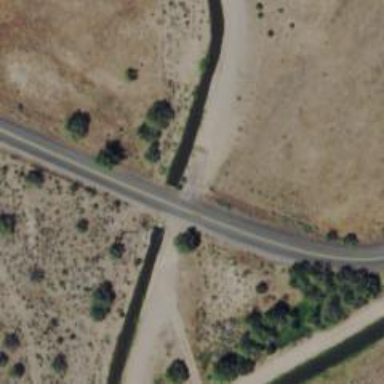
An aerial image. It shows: Culvert tunnel.